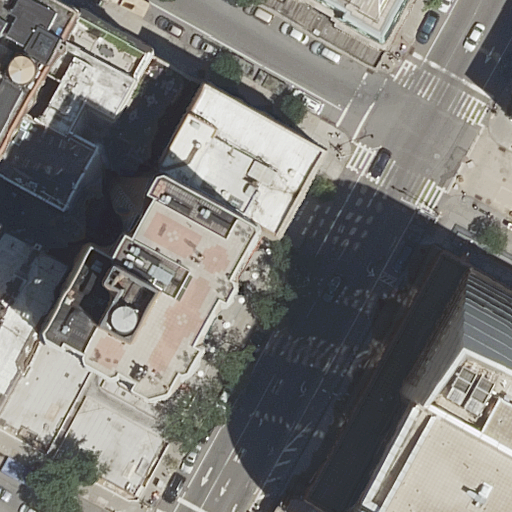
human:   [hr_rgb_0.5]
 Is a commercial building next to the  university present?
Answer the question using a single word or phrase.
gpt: no

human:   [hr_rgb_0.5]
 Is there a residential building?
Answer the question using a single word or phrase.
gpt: yes

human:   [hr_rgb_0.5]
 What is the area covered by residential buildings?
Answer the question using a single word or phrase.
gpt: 2968m2

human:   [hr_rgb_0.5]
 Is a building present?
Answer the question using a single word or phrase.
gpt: yes

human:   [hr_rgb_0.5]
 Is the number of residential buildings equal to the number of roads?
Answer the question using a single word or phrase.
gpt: no

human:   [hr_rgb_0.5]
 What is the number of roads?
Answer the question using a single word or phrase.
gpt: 4

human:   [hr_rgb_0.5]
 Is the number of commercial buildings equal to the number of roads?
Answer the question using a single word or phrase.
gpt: no

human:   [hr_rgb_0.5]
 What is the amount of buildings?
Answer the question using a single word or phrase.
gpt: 8

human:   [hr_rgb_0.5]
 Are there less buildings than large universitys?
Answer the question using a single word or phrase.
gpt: no

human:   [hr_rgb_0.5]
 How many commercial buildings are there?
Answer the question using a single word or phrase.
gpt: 0

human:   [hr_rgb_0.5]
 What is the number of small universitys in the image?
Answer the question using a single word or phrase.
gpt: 1

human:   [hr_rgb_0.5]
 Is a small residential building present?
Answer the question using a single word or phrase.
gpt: yes

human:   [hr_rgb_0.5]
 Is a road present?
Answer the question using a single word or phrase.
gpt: yes

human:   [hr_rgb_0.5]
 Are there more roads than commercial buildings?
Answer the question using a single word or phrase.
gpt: yes

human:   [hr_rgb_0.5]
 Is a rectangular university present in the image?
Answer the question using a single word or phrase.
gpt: yes

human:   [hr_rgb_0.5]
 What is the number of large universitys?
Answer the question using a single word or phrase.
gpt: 0

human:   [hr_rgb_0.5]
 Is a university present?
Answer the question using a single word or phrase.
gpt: yes

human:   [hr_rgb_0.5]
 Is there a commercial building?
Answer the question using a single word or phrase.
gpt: no

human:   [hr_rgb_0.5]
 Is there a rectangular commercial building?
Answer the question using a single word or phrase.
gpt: no

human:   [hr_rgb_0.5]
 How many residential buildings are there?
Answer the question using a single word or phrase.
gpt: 8

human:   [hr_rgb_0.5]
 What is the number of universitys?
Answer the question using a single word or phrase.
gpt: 1

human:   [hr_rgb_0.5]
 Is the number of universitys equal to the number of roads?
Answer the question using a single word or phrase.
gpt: no

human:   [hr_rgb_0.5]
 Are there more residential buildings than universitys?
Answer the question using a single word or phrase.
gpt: yes

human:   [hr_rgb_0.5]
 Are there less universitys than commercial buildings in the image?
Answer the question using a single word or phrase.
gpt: no

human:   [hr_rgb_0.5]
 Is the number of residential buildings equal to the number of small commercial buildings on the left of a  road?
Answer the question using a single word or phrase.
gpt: no

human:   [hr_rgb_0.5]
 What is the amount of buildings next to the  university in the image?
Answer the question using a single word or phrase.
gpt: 8

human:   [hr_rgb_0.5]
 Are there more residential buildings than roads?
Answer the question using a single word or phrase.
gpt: yes

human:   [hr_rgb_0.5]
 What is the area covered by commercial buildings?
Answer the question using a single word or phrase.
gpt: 0m2

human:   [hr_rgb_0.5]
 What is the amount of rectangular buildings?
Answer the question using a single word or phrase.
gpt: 3

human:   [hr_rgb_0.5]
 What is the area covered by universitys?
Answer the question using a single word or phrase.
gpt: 0m2

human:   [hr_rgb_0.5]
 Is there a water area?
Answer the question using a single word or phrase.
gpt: no

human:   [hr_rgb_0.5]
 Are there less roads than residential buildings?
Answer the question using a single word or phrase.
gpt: yes

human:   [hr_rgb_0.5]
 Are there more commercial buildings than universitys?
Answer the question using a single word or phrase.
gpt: no

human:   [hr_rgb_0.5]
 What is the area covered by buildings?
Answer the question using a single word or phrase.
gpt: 2968m2

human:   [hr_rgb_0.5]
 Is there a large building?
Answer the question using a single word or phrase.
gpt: yes

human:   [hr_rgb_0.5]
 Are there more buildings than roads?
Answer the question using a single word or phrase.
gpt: yes

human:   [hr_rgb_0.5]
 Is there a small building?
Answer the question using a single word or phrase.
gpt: yes

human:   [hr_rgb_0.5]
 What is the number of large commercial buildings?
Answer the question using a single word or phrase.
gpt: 0

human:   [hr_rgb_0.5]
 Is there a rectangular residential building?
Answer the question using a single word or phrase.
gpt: yes

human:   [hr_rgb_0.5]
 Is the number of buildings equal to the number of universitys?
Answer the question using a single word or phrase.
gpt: no

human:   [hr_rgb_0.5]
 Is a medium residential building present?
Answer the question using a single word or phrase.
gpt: yes

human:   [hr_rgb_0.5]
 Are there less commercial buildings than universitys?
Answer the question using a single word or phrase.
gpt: yes

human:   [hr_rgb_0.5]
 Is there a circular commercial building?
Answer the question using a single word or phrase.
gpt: no

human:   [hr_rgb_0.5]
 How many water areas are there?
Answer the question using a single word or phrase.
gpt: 0

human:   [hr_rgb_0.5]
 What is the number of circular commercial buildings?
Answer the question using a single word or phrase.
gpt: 0

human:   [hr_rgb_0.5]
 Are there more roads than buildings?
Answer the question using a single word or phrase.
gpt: no

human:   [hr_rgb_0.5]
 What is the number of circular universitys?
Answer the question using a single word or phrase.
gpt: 0

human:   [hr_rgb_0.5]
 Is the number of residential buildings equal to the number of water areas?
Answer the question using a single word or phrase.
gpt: no

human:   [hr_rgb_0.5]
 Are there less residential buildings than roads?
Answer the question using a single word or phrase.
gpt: no

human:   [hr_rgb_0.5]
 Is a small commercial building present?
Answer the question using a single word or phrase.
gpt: no

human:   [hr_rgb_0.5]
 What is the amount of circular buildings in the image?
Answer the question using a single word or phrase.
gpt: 0

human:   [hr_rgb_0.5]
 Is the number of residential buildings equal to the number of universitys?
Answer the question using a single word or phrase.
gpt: no

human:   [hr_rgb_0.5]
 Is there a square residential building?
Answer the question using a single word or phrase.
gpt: no

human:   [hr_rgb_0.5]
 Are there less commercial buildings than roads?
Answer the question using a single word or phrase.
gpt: yes

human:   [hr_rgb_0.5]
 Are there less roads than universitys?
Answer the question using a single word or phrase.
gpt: no

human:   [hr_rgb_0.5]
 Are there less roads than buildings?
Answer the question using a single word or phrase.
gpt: yes

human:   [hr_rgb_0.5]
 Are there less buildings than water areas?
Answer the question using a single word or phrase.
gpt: no

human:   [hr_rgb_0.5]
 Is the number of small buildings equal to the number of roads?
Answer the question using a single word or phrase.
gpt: no

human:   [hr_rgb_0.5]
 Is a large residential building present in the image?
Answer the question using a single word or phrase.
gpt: yes

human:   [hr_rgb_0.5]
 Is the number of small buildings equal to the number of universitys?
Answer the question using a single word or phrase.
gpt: yes

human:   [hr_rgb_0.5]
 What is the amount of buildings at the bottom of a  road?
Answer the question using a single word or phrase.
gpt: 4

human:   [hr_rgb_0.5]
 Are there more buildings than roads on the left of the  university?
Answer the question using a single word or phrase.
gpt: yes

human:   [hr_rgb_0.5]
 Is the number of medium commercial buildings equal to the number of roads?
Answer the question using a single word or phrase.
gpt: no

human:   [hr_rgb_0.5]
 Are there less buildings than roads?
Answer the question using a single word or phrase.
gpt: no